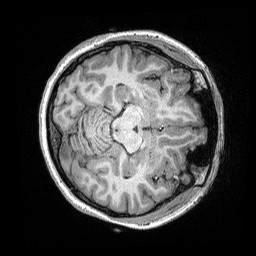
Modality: T1w
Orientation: axial
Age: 24
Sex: female